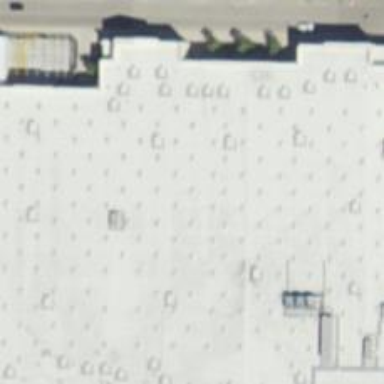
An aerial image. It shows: Retail building housing supermarket.